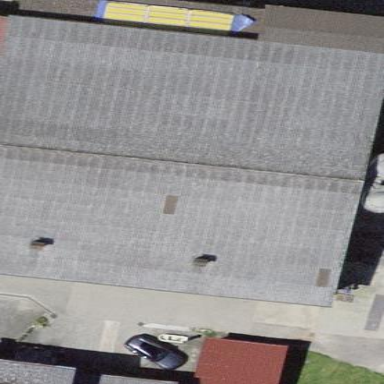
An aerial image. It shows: Rural barn.